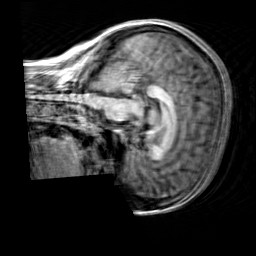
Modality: T1w
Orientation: sagittal
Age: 29
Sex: female
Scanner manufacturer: siemens
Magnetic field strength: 3 T
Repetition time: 2.3 s
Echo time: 0.00303 s